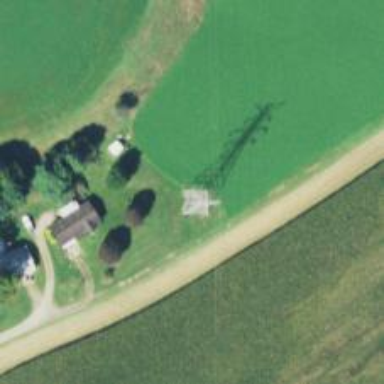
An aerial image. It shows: Lattice structure tower used for power transmission.